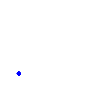
Particle: kaon